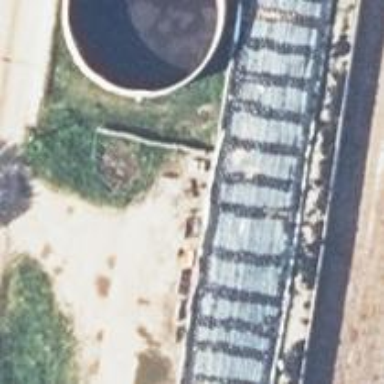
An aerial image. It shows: Bunker silo.